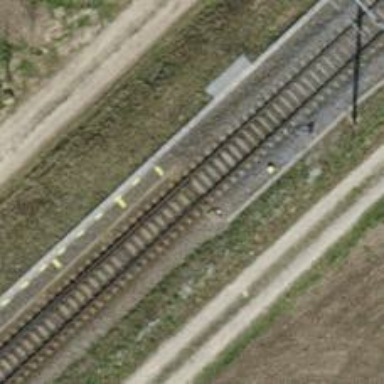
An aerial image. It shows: Railway switch.